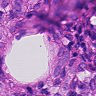
Metastatic tissue present: yes